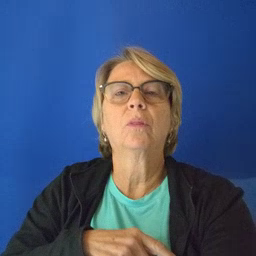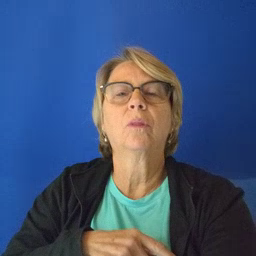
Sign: mouth